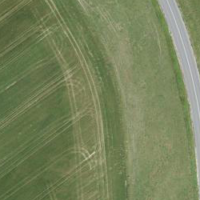
EUNIS habitat code: 52
Species observed at this site:
Corvus corone
Passer domesticus
Buteo buteo
Parus major
Larus canus